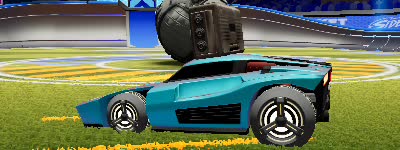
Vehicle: breakout